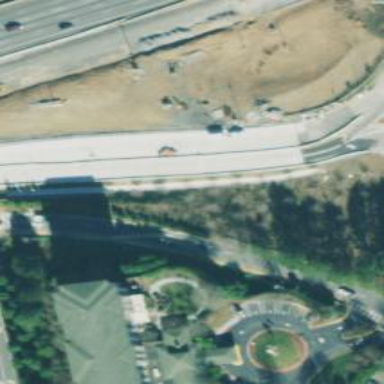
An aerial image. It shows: Asphalt road with ddi junction.